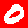
Digit: 0